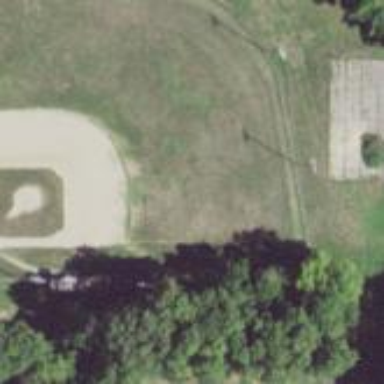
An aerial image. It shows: Baseball pitch for leisure land.